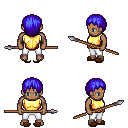
a pixel art fantasy rpg character, male body template, human, dark skin, gold chest armor, white pants, blue plain hairstyle, brown slippers, spear, four views (front, back, left, right), 2x2 character sprite sheet, small pixel art, hard edges, no anti-aliasing